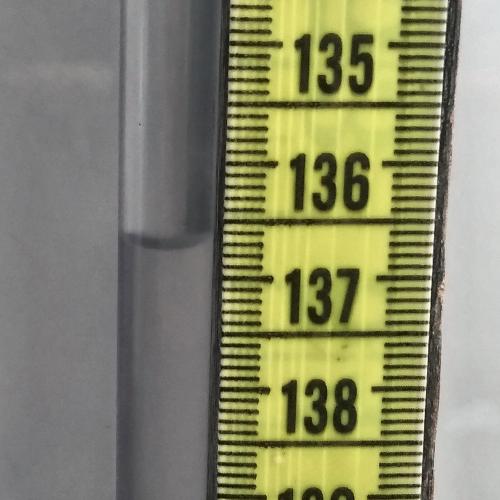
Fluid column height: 136.7 cm